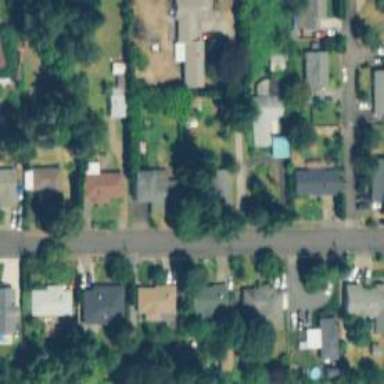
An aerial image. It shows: Residential road with sidewalk on the left side.